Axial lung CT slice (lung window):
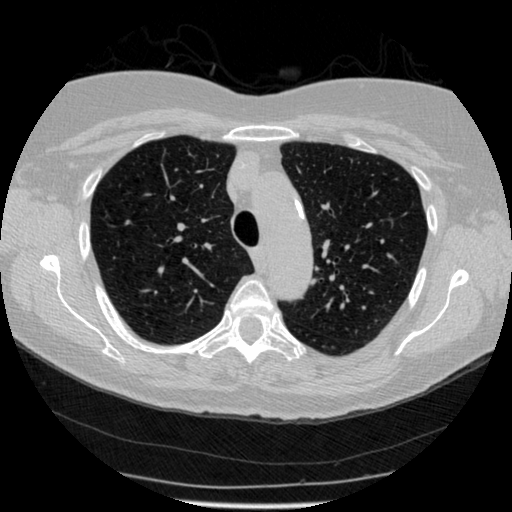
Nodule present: no